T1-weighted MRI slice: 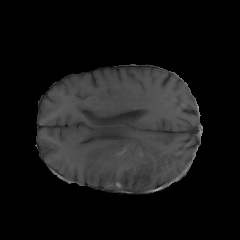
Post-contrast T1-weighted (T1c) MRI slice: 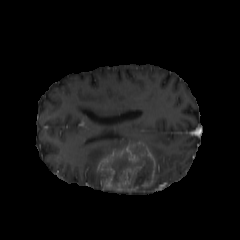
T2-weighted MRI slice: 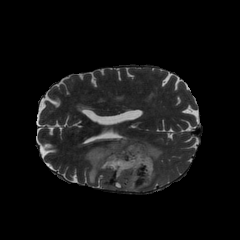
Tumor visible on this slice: yes